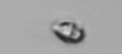
Label: Heterocapsa_rotundata